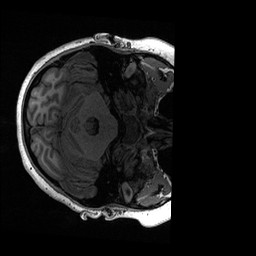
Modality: T1w
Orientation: axial
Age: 19
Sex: female
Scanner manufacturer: ge
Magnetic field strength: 3 T
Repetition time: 0.006952 s
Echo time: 0.00292 s